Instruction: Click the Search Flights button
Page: home
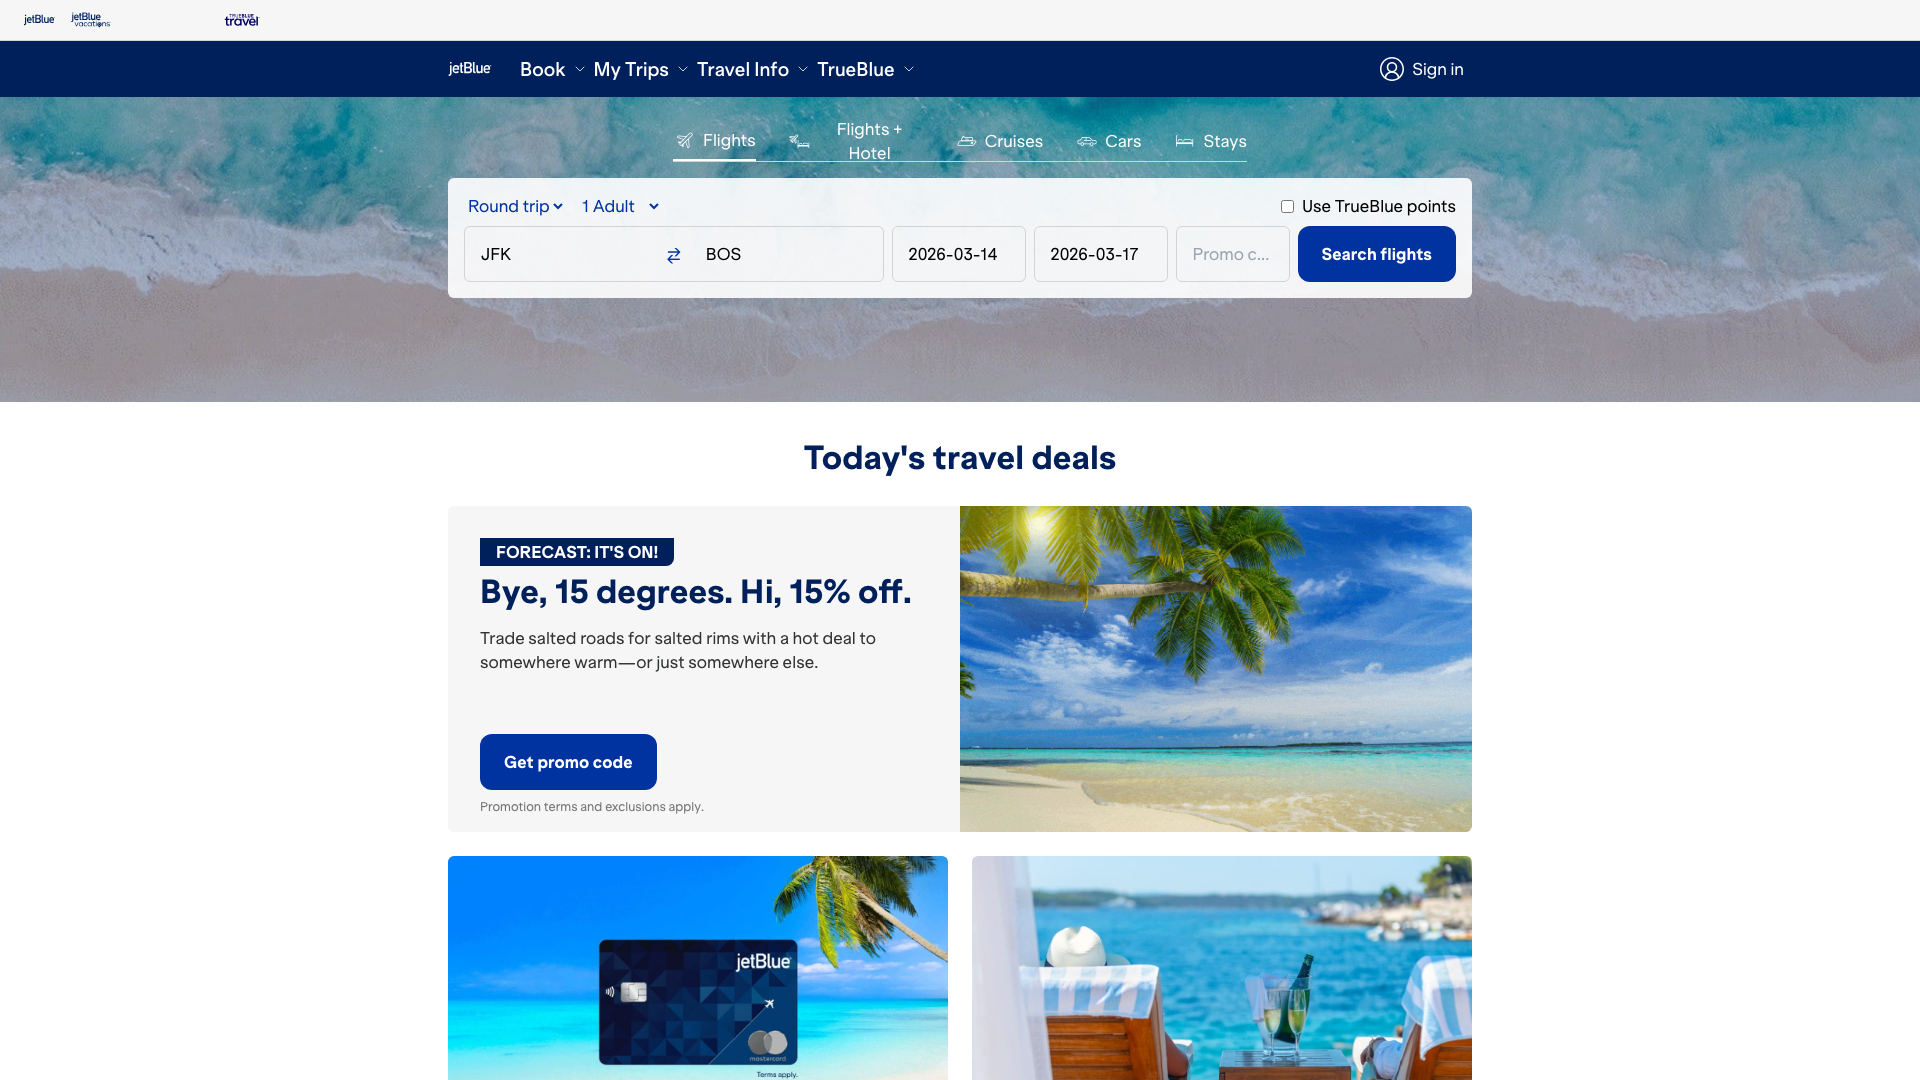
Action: click